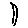
Label: moon